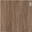
Piece: xx